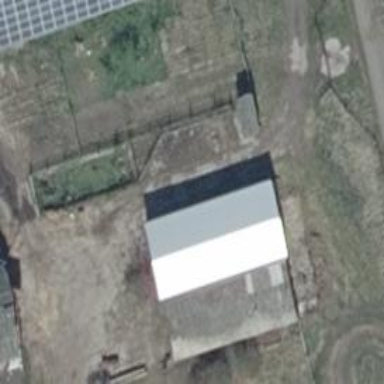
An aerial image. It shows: Skillion-roofed farm auxiliary building.